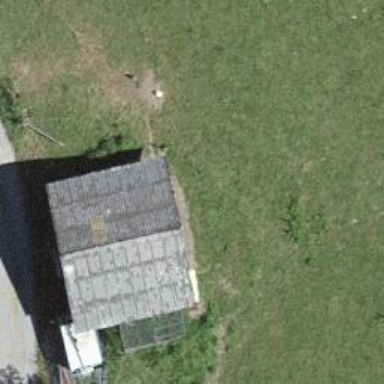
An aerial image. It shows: Shed building.